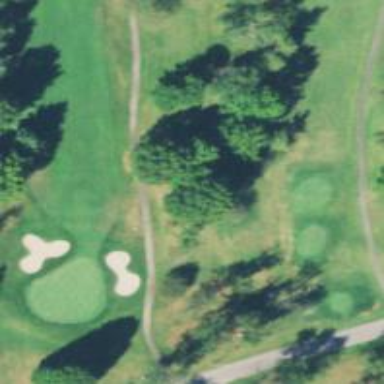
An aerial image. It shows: Path used for both walking and golf.